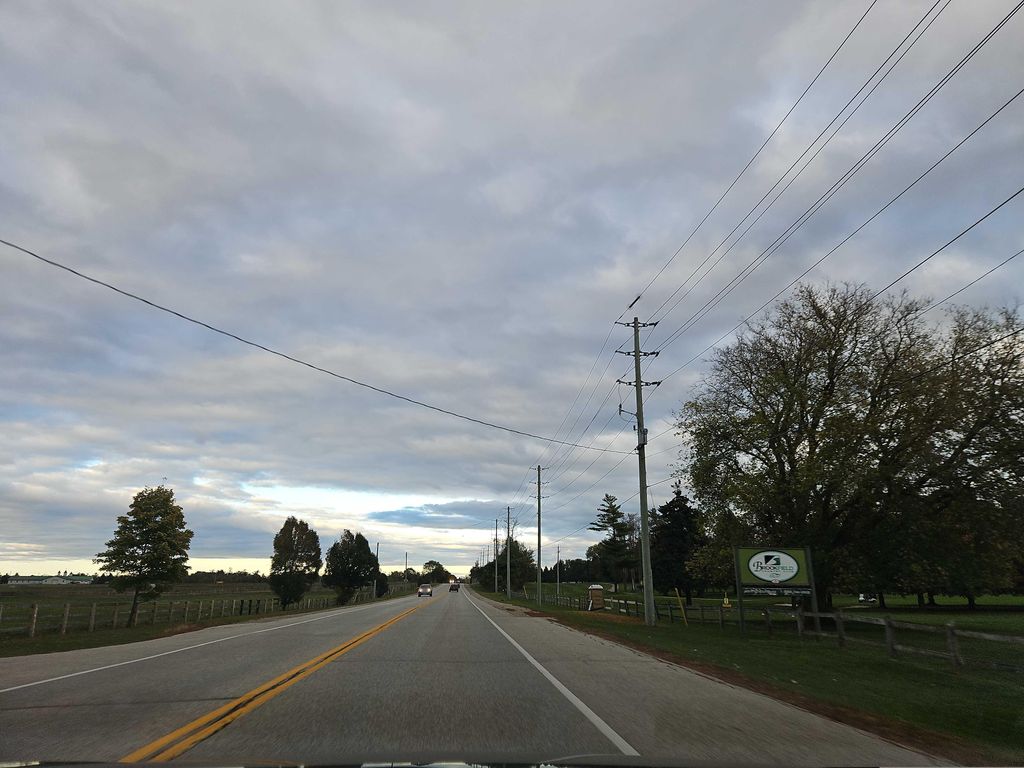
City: kitchener-waterloo